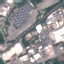
Land use / land cover: Industrial